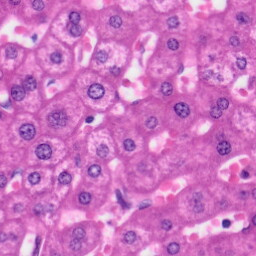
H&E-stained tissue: Liver